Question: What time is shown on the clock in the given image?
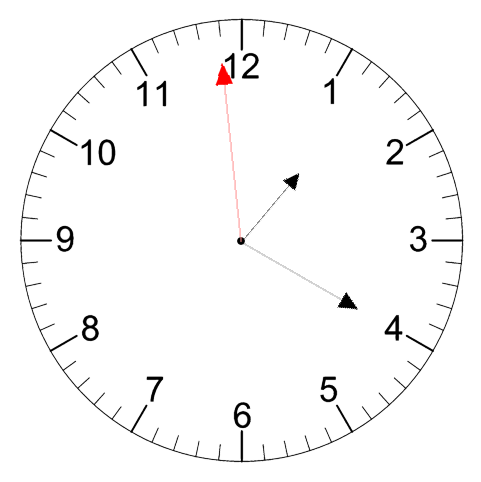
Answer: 01:19:59